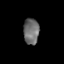
Tissue: skin
Cell type: Epithelial cells
Senescence score: 0.2706
Nuclear area (px): 400
Mean DAPI intensity: 107.908